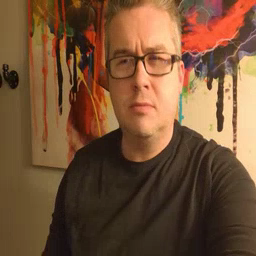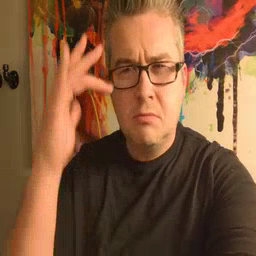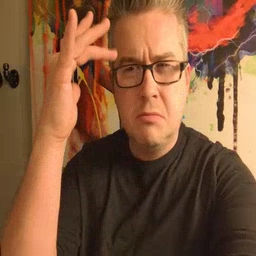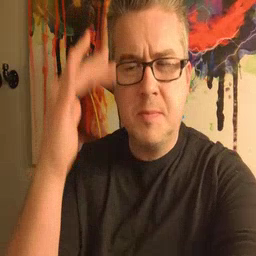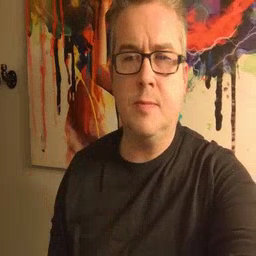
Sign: why